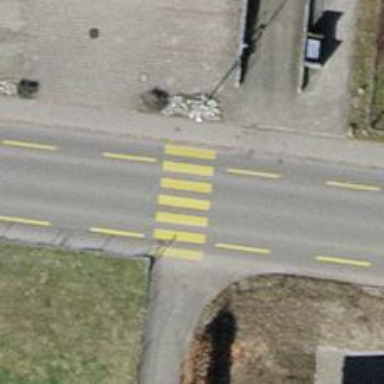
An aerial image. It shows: Zebra crossing on the road.